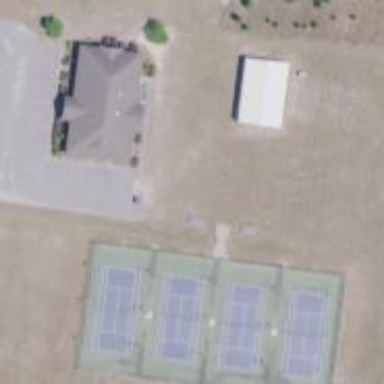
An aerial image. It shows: Tennis court on pitch designated for leisure land.